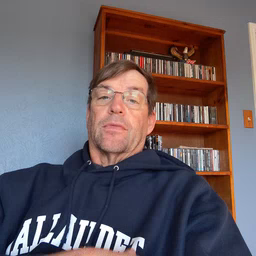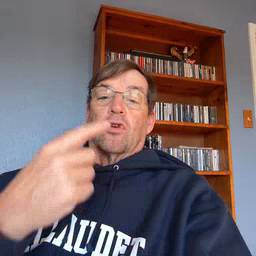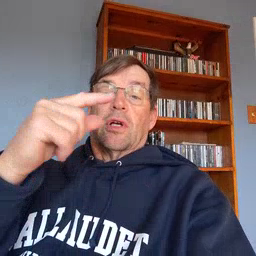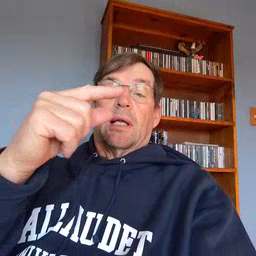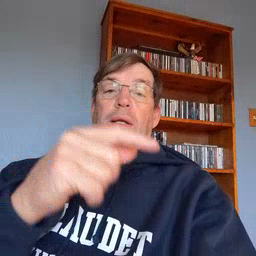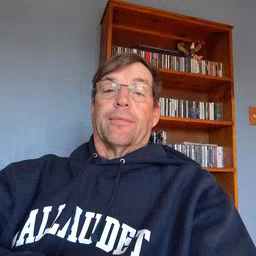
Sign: green